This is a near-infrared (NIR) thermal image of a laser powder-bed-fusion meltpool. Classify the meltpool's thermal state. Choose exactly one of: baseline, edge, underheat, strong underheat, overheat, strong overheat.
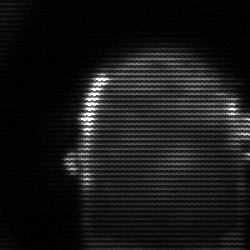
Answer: baseline